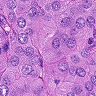
Metastatic tissue present: yes